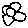
Label: flower